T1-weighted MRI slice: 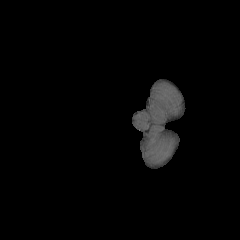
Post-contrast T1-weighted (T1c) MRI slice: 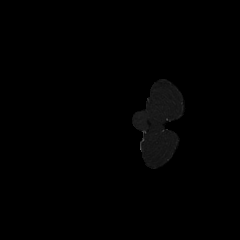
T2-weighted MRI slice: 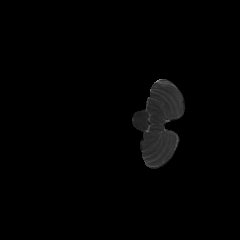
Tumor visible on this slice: no